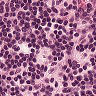
Metastatic tissue present: no